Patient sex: M
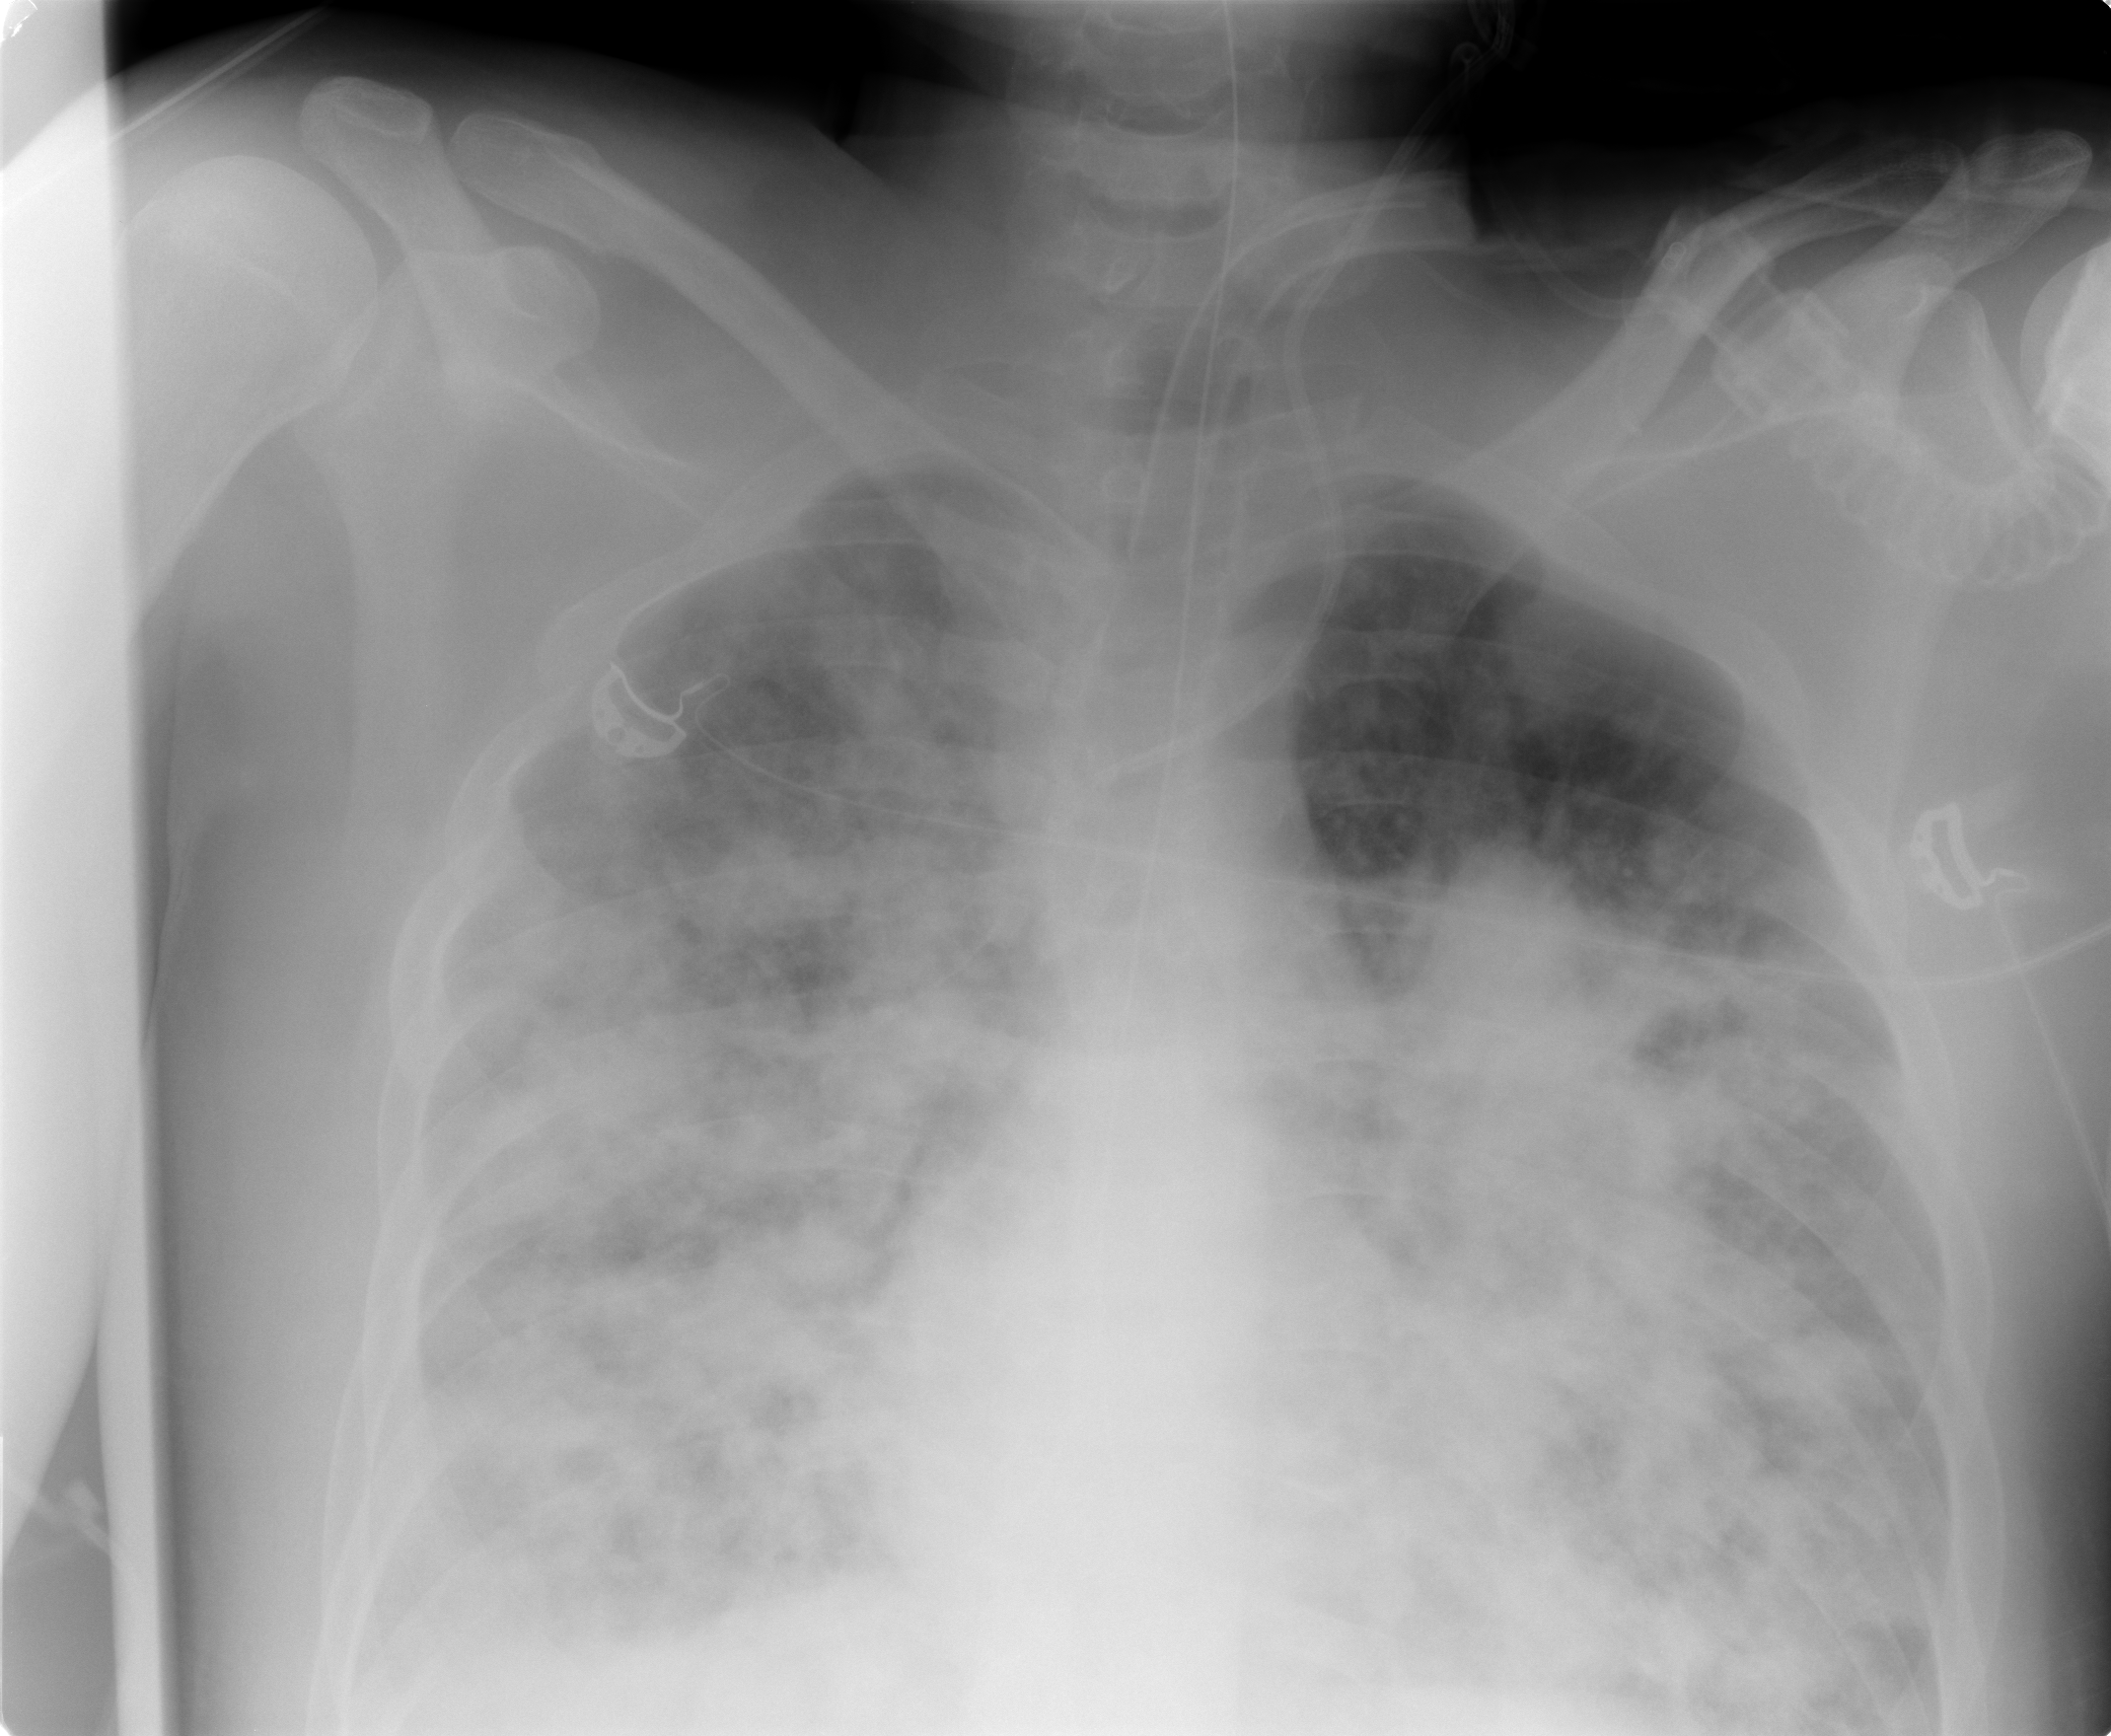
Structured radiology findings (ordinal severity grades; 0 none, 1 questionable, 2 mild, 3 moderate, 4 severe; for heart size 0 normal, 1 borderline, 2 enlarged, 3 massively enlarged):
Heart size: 0
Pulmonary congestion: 1
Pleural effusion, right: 0
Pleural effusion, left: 0
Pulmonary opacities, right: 4
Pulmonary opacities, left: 4
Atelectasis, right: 3
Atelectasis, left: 3